Interaction volume radius: 5 \u00c5
Interaction volume height: 30 \u00c5
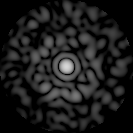
Disorder parameter: 0.8058